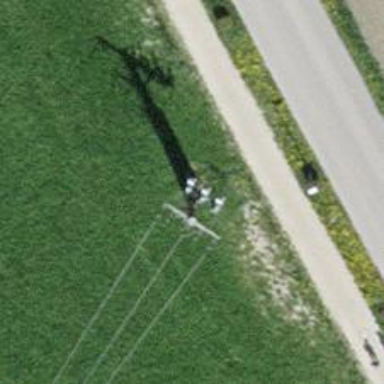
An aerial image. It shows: Power pole.